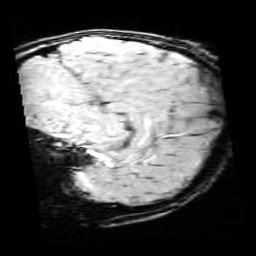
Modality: SWI
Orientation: sagittal
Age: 13
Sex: male
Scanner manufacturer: siemens
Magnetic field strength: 3 T
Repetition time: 0.027 s
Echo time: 0.02 s